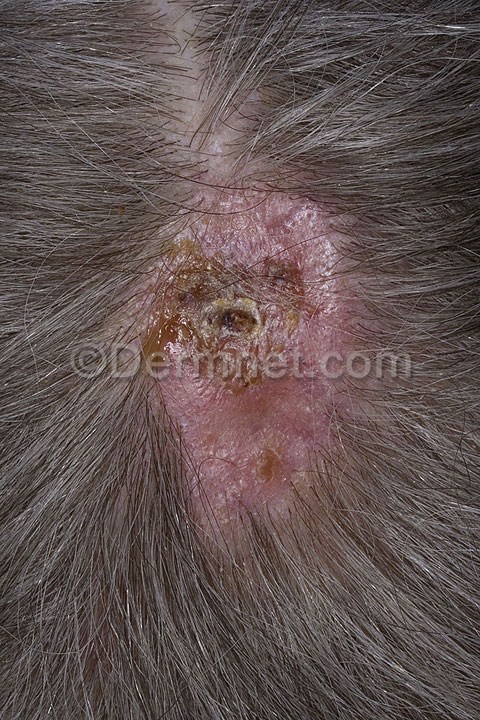
Disease: Actinic Keratosis Basal Cell Carcinoma and other Malignant Lesions